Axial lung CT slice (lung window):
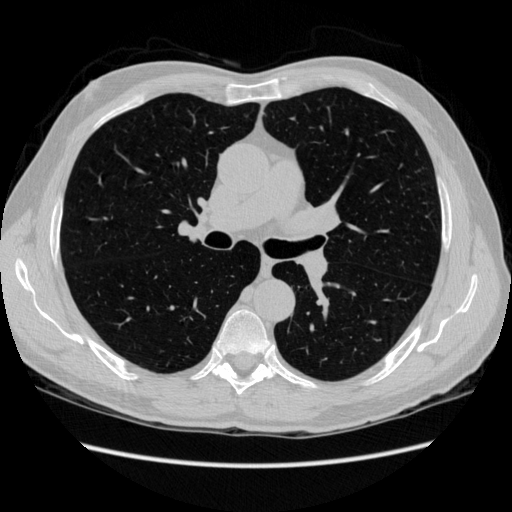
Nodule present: no